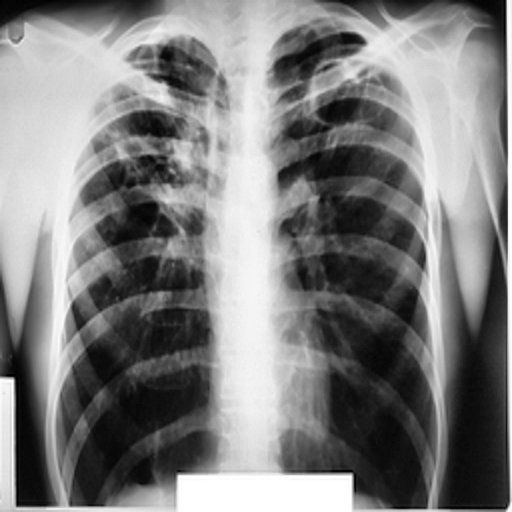
Finding: TUBERCULOSIS